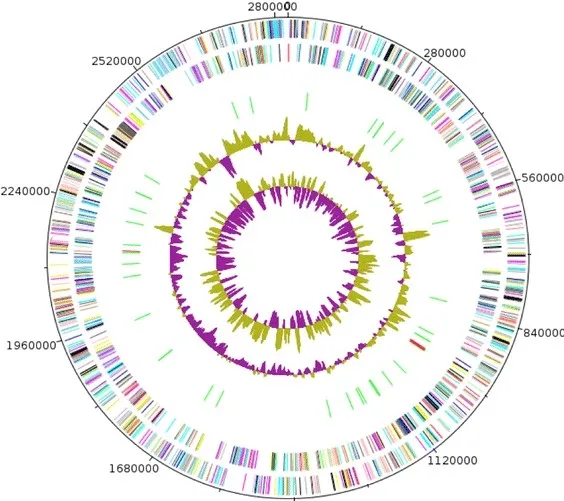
Graphical circular map of the chromosome of Fermentimonas caenicola strain SIT8. From the outside in, the outer two circles show open reading frames oriented in the forward (coloured by COG categories) and reverse (coloured by COG categories) directions, respectively. The third circle marks the rRNA gene operon (red) and tRNA genes (green). The fourth circle shows the GC % content plot. The inner-most circle shows GC skew, purple indicating negative values and olive for positive values.
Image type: chart (chart)